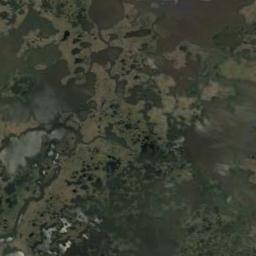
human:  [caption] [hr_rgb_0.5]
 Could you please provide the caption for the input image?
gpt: The lake in a wetland is covered by a patch of green and brown mixed plants .

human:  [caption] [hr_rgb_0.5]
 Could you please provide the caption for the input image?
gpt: The wetland consists of dry and green plants and water .

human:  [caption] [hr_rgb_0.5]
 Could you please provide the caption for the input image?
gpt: Many waters of different sizes and shapes are surrounded by wetlands .

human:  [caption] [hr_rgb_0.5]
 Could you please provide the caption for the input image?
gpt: Beside this wetland is a blue ocean .

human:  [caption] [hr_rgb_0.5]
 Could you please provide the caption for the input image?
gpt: There are many water areas on the wetland .